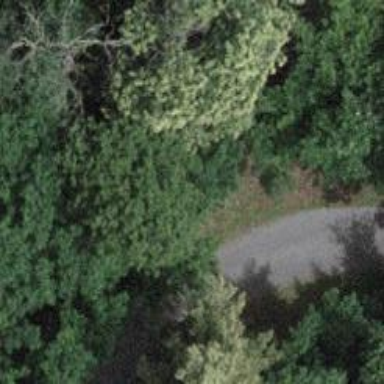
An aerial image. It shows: Road with steps.